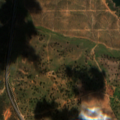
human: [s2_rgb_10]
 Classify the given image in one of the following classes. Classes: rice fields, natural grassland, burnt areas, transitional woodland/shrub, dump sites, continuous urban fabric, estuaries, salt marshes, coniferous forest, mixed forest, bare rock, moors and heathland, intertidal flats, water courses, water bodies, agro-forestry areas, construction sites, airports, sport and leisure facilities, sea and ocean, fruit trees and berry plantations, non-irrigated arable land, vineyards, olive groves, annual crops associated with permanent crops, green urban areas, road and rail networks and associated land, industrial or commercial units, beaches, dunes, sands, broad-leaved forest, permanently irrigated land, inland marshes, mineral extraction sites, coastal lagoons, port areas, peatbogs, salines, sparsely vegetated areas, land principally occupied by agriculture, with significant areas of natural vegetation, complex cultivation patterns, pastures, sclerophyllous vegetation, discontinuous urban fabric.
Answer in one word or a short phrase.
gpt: vineyards, olive groves, pastures, agro-forestry areas, broad-leaved forest, water bodies